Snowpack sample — Snodgrass Mountain, Crested Butte, Colorado (2/4/25, 12:06 PM MST)
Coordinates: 38.923, -106.968
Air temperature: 35 °F
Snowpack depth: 80 cm
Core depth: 60 cm
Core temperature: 32 °F
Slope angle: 14°, slope face: 78°
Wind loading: low
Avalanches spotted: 0
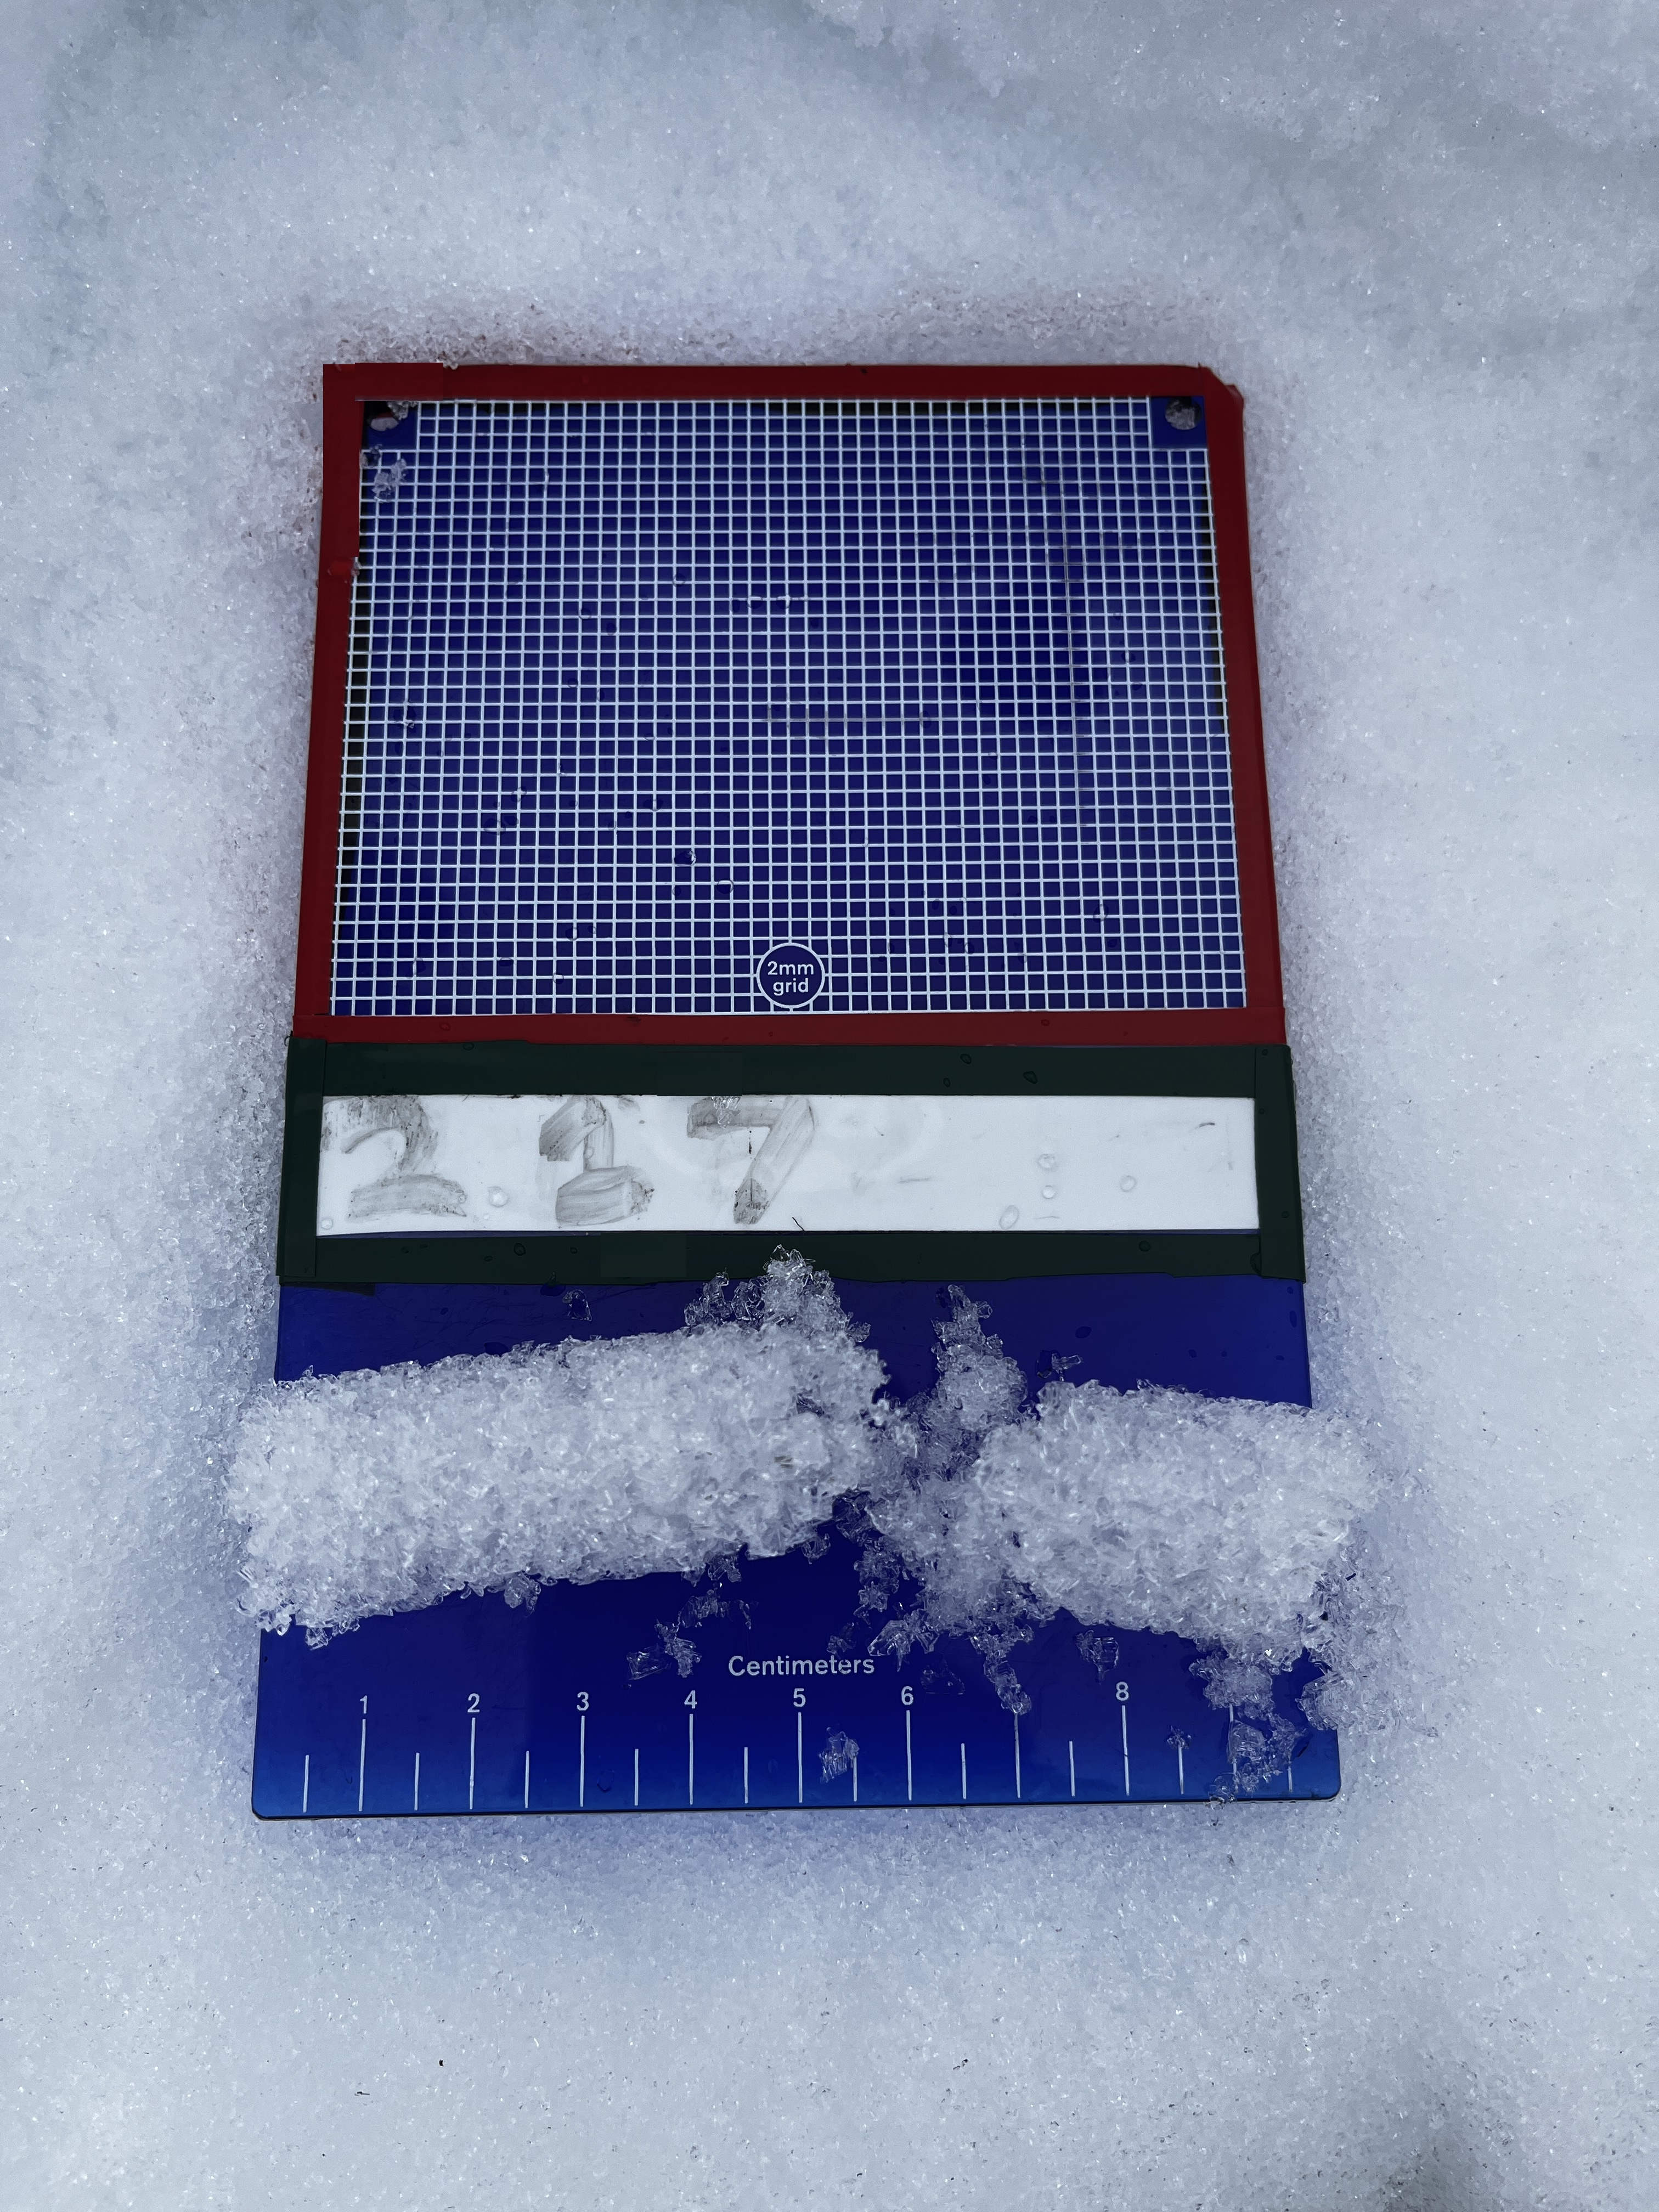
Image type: crystal_card
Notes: No avalanches nearby, unusually warm weather for the last month reported by residents, Collected 25 yards from treeline